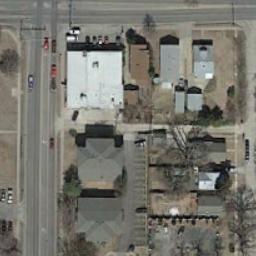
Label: medium_residential